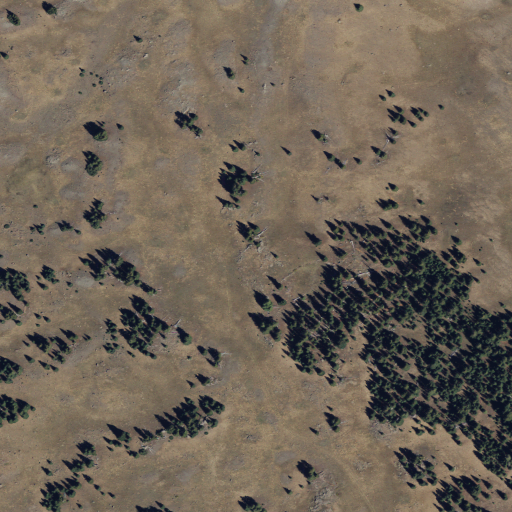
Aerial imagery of plain(s) in Utah named Riddle Flat containing evergreen forest, grassland, and shrub